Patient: sex M, age 63
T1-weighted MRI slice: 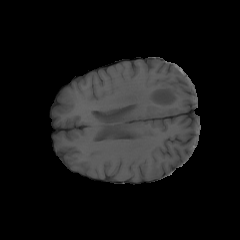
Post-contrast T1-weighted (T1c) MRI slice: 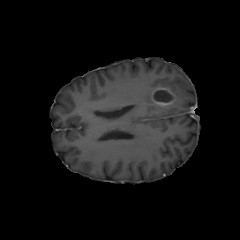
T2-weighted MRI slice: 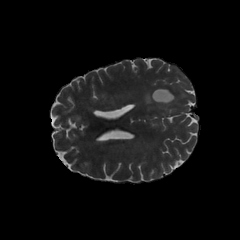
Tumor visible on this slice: yes
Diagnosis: Glioblastoma, IDH-wildtype
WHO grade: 4